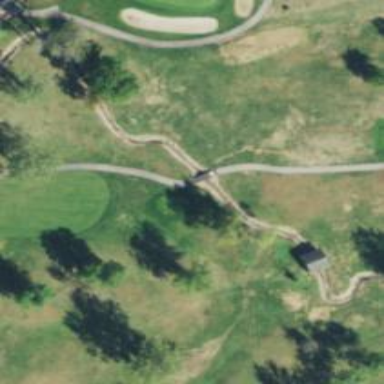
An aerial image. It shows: Cartpath bridge over path.